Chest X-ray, PA view. Patient: 36 years old, sex F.
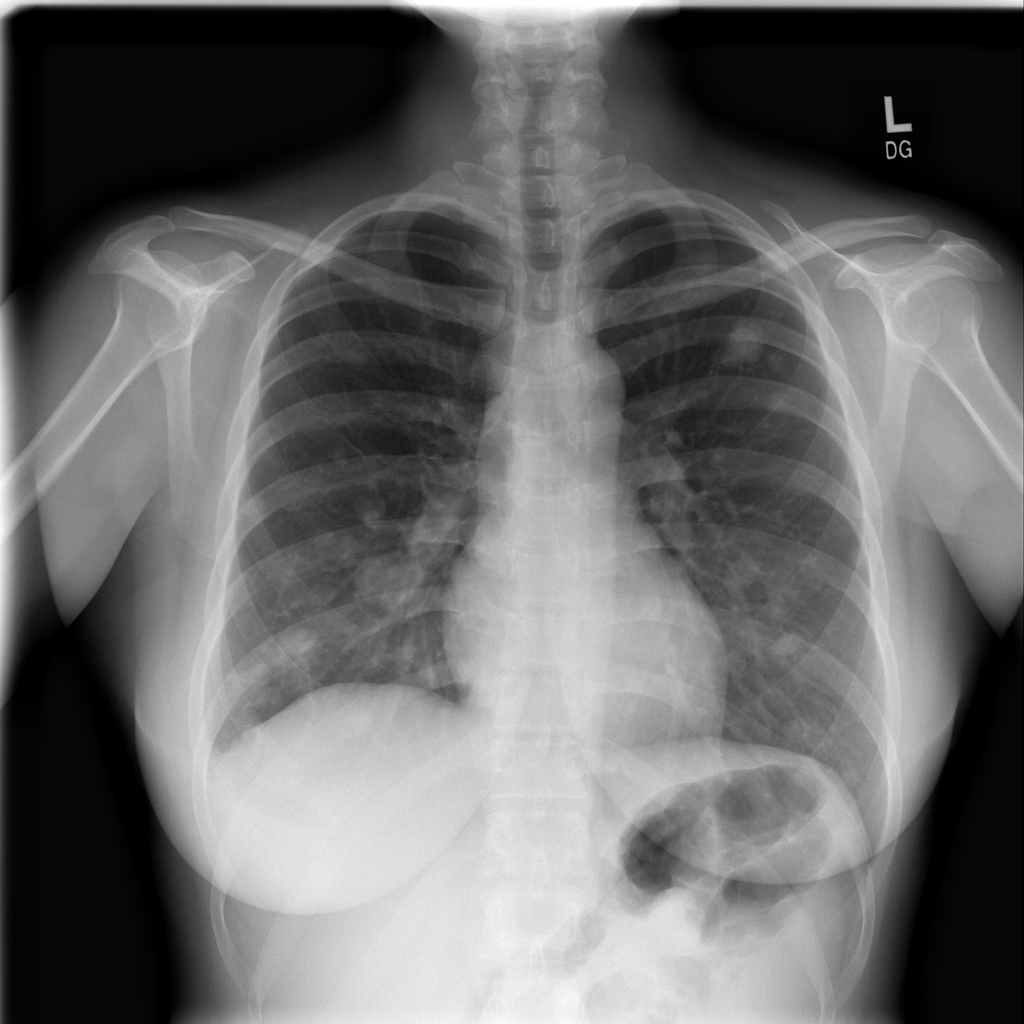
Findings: Nodule